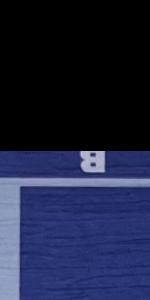
Label: Empty